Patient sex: F
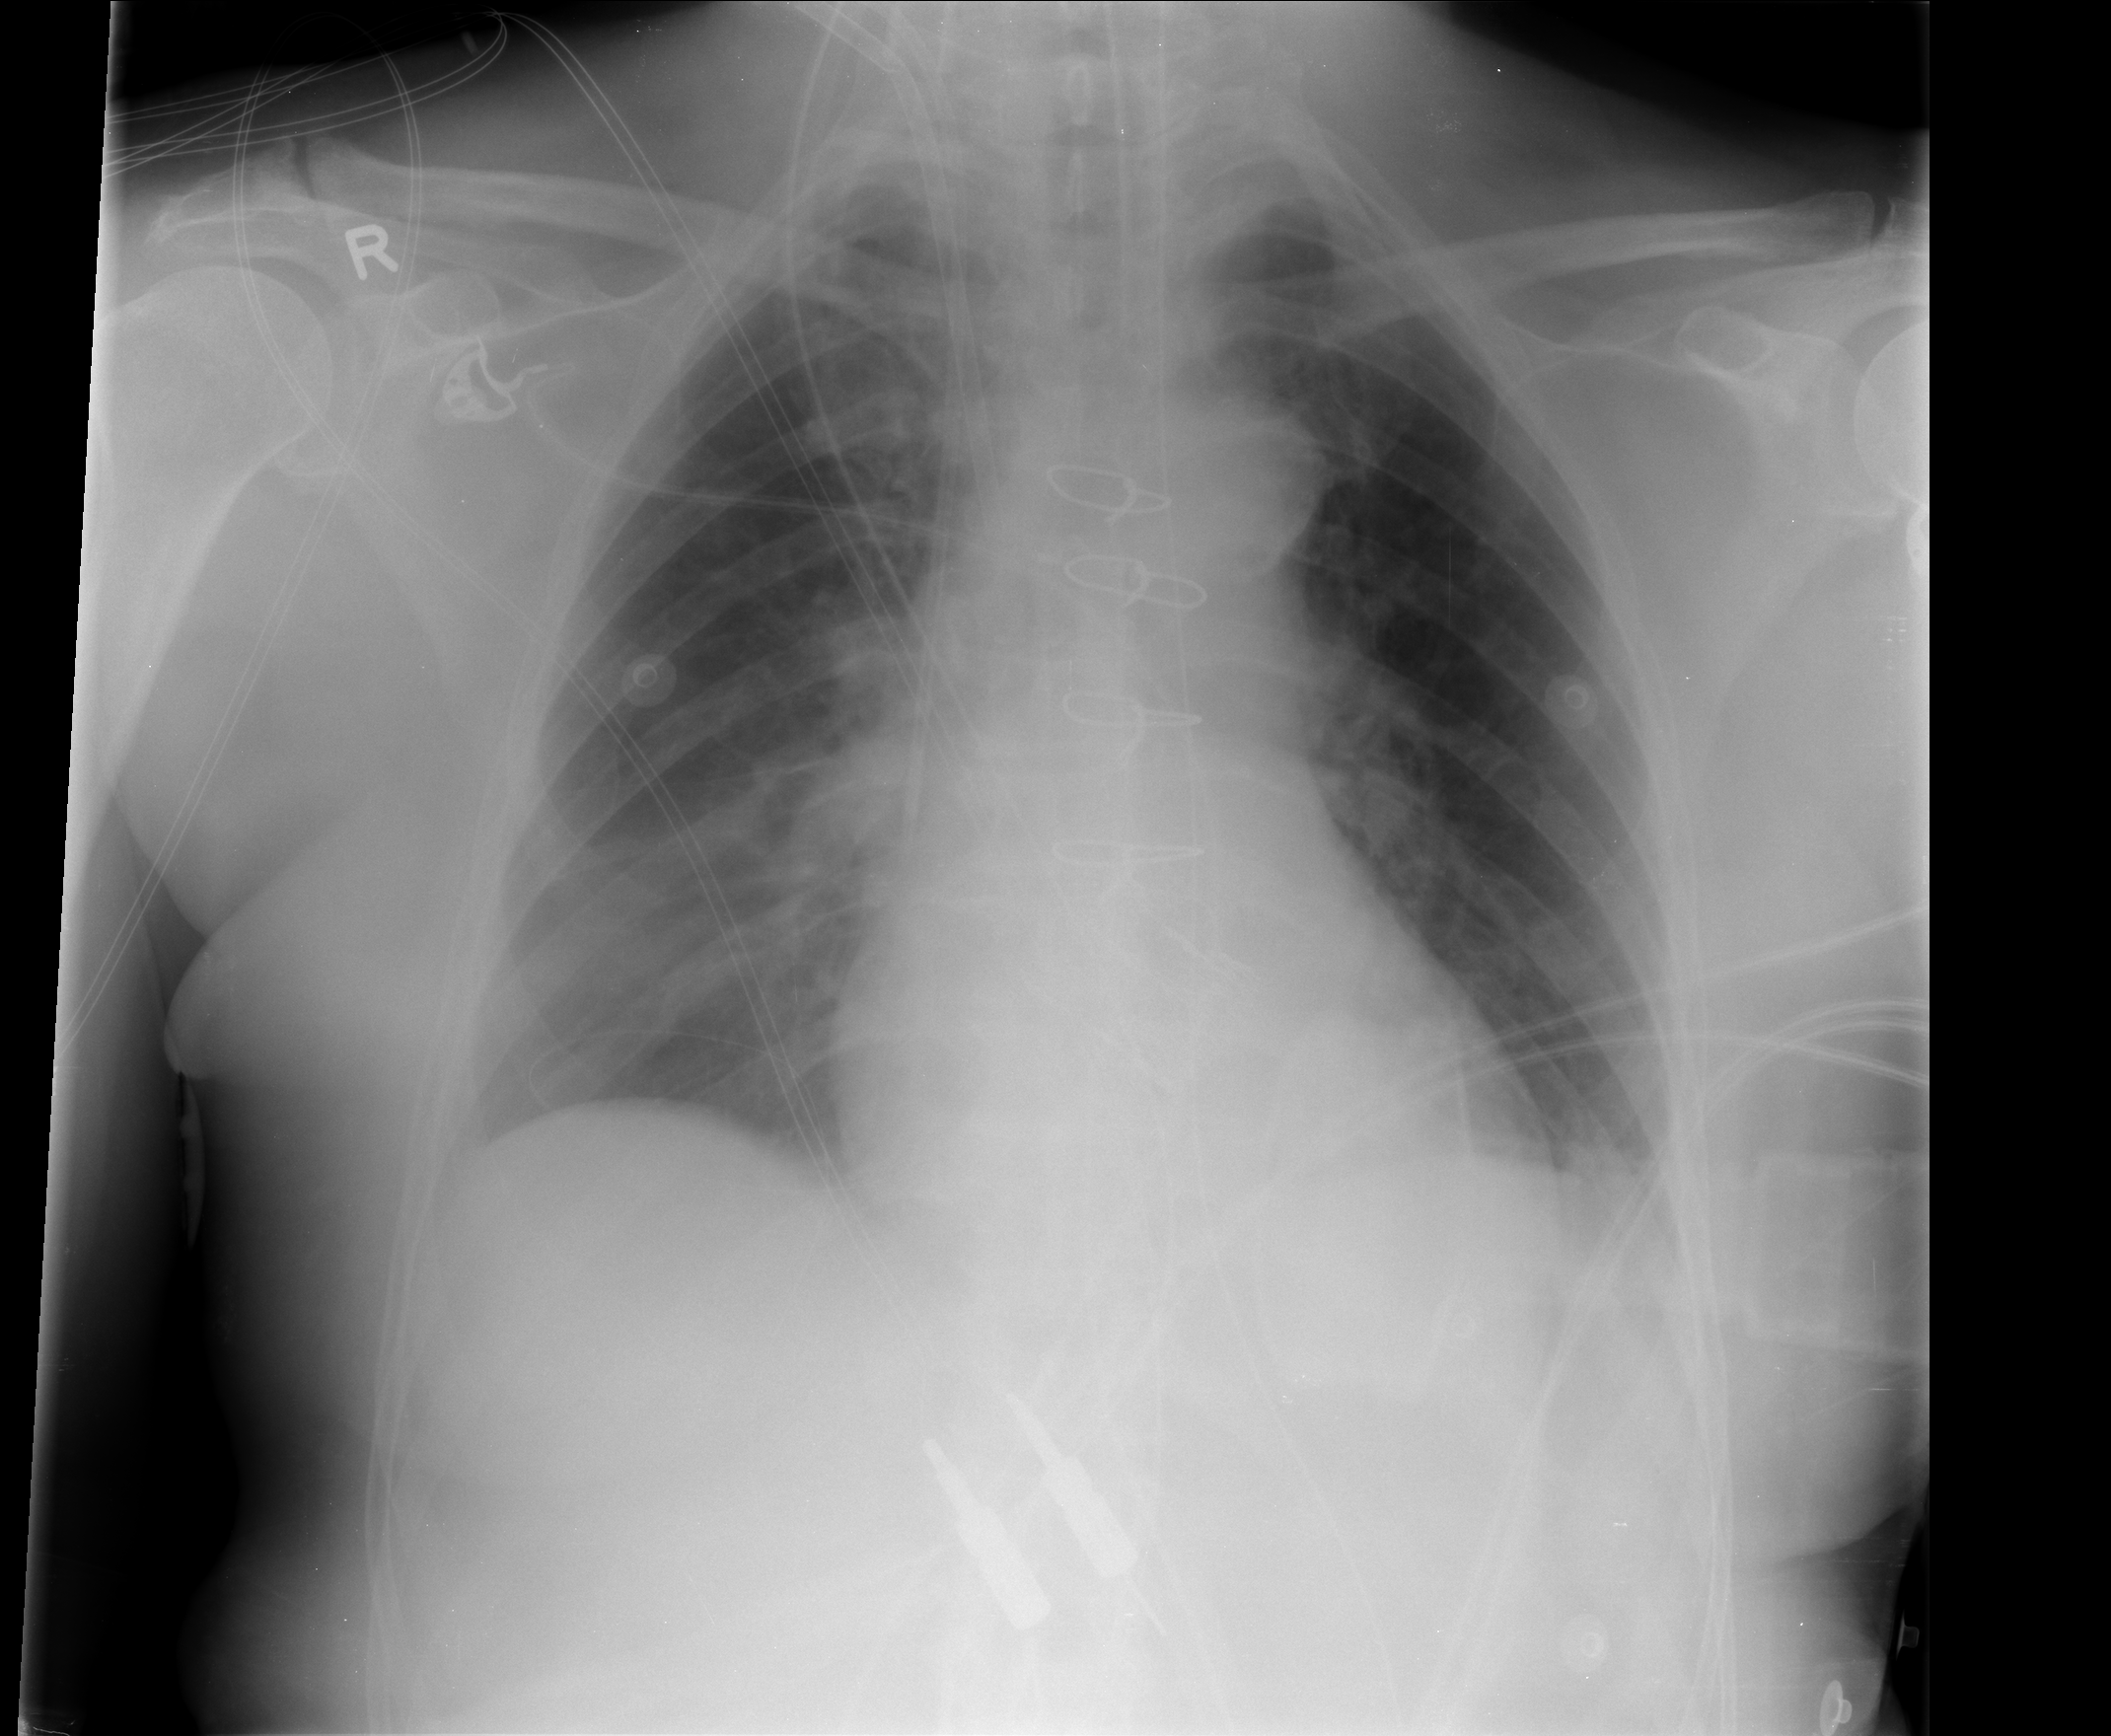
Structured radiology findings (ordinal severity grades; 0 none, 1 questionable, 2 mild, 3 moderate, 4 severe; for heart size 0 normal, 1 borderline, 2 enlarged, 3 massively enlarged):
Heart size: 0
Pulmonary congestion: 0
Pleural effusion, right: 0
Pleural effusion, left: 1
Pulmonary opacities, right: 0
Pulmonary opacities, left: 0
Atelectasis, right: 0
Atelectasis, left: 0